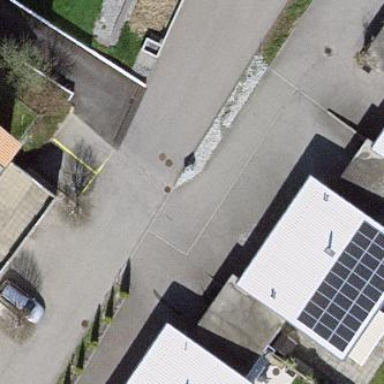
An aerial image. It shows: Simple and straightforward house.